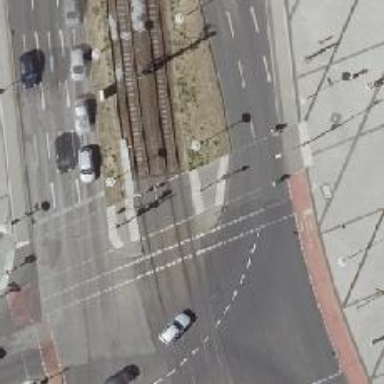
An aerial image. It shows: Footway that serves as traffic island.